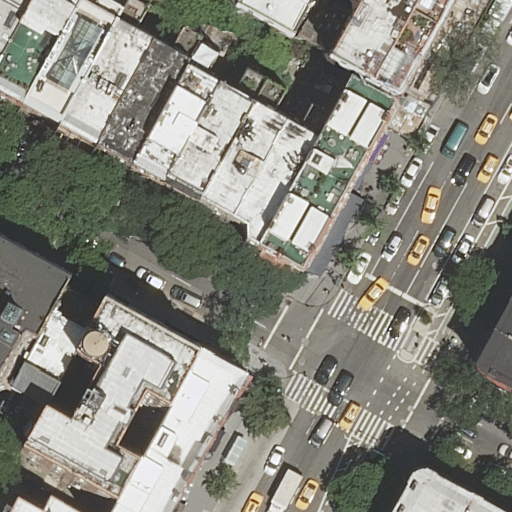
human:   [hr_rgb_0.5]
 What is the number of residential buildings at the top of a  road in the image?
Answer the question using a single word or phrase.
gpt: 10

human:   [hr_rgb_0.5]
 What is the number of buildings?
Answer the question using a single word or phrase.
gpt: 18

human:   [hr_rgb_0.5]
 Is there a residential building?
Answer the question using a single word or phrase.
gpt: yes

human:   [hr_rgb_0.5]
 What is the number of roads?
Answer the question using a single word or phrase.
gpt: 3

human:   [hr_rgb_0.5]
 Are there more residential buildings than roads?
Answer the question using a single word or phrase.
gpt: yes

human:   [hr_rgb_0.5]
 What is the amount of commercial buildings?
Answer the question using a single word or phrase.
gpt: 0

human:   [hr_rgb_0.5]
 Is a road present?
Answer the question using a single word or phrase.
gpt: yes

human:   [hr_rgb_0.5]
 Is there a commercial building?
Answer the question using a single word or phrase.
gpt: no

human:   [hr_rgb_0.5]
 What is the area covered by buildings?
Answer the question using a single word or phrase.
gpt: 4360m2

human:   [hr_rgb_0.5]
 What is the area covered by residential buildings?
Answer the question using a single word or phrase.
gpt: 4360m2

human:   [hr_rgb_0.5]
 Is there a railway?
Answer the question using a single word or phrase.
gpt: no

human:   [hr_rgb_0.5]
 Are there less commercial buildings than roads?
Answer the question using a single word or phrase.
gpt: yes

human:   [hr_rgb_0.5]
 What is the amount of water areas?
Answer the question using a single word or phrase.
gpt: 0

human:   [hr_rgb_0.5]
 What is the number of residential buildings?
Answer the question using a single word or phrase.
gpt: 18

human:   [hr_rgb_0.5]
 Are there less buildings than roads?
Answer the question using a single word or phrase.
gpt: no

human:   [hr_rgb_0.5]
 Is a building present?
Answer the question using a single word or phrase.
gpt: yes

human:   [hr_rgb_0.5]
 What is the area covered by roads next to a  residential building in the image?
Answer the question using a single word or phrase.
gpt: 0m2

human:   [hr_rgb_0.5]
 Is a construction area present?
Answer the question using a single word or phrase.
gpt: no

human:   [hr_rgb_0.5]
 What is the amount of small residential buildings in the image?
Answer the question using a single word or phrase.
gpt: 9

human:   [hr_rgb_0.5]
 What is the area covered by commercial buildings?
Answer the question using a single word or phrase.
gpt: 0m2

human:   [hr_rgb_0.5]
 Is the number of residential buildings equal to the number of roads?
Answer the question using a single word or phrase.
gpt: no

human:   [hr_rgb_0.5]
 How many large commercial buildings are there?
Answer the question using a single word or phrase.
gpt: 0

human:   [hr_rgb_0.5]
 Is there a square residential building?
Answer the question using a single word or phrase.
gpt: no

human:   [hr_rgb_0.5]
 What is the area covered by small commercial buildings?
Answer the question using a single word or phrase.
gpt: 0m2

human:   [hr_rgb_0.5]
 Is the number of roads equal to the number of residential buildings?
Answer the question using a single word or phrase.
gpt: no

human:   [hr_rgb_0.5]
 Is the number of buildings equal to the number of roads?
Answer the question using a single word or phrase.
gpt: no

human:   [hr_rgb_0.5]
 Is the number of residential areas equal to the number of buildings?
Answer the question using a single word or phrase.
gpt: no

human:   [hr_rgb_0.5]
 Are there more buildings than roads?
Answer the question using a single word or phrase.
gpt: yes

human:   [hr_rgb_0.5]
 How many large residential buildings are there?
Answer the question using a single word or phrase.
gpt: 2

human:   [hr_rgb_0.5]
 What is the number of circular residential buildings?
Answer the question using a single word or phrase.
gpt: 0

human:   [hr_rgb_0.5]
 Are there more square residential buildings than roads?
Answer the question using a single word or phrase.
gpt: no

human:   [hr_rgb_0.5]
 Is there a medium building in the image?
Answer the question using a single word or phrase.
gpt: yes

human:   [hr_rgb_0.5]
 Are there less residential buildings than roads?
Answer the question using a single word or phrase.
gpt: no

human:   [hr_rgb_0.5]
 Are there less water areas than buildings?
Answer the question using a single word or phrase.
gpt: yes

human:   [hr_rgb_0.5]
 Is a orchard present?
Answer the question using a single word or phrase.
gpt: no

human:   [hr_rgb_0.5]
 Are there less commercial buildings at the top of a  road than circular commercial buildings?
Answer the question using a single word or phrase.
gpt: no

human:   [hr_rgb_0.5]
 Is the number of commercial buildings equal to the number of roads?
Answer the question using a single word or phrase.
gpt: no

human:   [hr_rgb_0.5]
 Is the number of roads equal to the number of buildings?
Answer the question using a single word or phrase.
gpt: no

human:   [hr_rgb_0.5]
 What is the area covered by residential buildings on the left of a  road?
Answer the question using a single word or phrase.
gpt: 2542m2

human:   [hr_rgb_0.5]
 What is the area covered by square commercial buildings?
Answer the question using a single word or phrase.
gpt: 0m2

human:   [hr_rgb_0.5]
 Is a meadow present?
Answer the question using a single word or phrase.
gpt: no

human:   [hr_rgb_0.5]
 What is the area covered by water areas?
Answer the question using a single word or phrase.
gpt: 0m2

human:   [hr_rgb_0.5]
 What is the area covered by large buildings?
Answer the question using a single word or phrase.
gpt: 1637m2

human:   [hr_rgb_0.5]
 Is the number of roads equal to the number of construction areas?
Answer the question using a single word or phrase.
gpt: no

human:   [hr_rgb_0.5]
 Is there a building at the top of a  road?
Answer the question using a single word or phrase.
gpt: yes

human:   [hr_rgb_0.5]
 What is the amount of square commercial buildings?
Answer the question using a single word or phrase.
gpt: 0

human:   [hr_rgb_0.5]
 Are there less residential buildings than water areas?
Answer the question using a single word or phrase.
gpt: no

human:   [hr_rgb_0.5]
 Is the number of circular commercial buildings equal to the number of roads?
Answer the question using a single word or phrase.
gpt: no

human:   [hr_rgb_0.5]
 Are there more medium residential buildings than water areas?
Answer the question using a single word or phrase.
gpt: yes

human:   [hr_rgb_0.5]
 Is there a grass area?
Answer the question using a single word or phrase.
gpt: no

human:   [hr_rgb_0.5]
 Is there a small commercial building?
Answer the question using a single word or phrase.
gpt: no

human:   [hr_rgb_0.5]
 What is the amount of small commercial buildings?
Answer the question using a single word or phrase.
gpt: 0

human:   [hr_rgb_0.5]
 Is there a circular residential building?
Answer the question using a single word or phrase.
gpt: no

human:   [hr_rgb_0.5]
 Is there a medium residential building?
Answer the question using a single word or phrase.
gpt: yes

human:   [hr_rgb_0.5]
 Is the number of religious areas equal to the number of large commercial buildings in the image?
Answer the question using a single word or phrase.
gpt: yes

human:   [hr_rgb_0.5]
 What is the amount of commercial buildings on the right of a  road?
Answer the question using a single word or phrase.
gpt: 0

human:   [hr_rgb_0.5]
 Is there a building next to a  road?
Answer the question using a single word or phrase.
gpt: yes

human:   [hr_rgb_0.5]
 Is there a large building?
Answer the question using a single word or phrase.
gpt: yes

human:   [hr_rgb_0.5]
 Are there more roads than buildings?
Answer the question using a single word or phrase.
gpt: no

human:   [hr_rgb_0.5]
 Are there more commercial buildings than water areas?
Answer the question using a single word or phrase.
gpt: no

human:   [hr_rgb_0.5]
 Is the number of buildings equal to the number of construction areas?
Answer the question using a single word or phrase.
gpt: no

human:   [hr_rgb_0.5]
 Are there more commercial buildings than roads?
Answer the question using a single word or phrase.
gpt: no

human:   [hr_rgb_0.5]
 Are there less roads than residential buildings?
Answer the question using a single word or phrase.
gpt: yes

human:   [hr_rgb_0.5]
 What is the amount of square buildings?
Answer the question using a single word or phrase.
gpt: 0